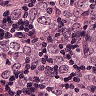
Metastatic tissue present: yes